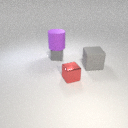
large gray rubber cube in front of small gray metal cube